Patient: sex F, age 36
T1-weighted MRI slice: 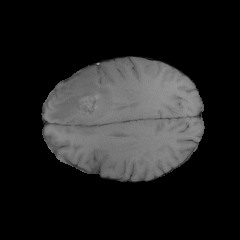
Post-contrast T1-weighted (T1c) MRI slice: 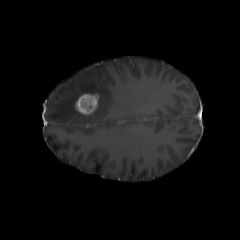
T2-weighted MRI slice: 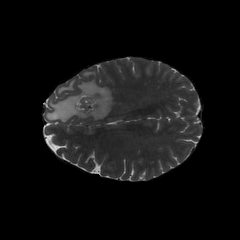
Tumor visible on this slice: yes
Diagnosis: Glioblastoma, IDH-wildtype
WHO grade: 4